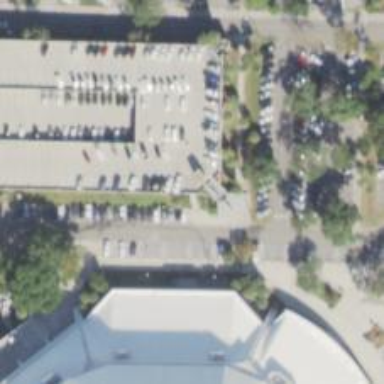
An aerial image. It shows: Multi-storey parking lot.